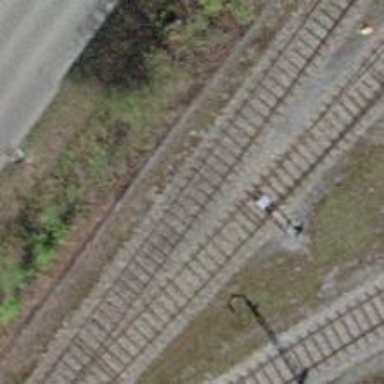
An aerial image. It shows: Railway switch.